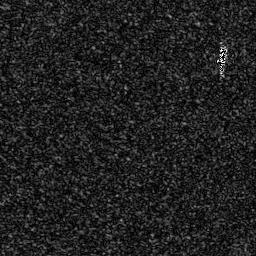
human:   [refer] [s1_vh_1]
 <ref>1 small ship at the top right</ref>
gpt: <box>[[83, 15, 89, 28, 0]]</box>